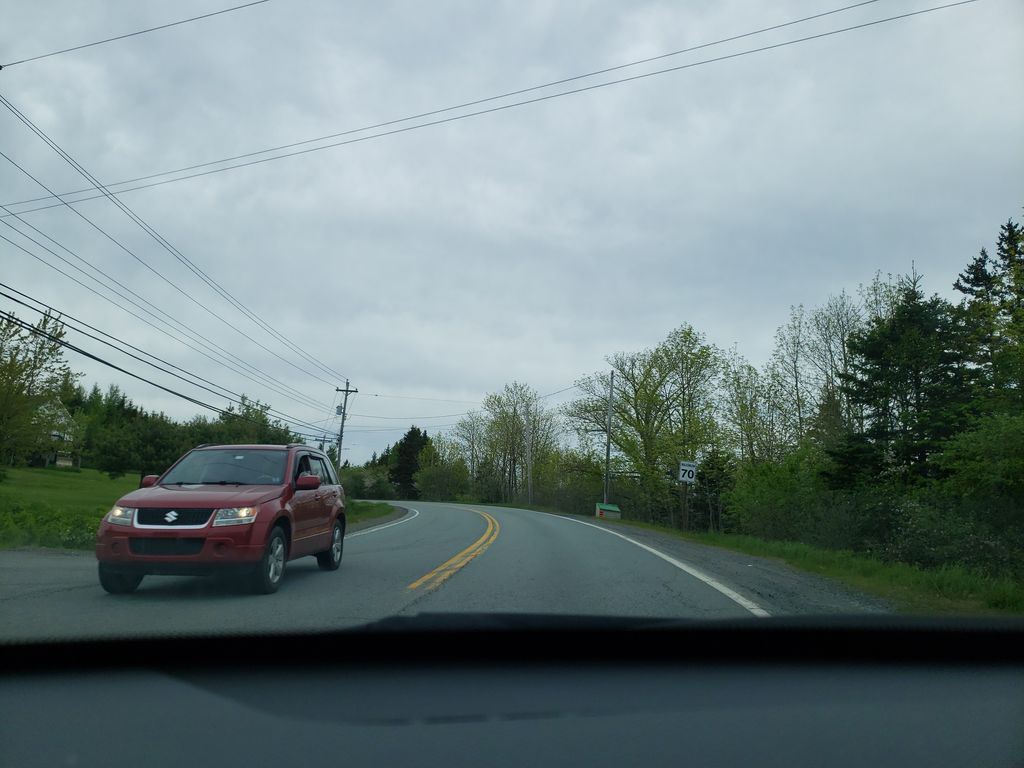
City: halifax